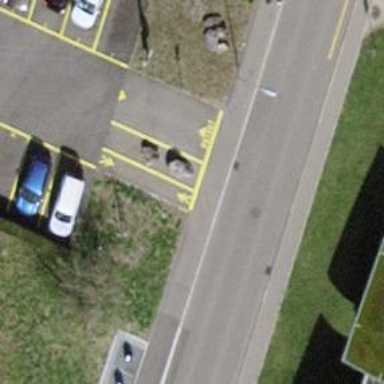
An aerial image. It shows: Unmarked crossing with traffic calming table.